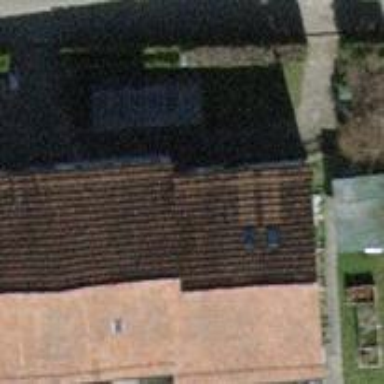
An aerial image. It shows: Terrace building with tiled roof.